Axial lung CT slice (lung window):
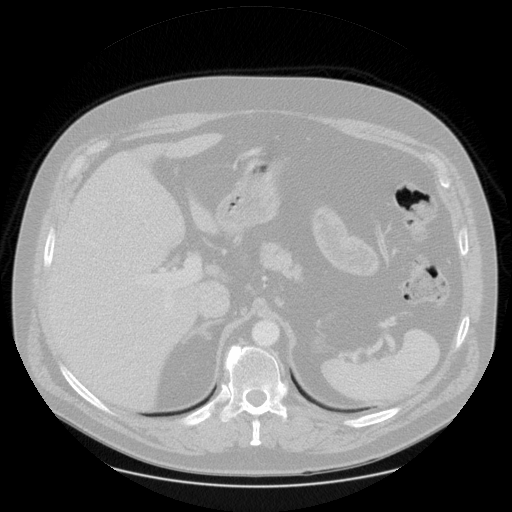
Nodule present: no